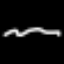
Label: squiggle